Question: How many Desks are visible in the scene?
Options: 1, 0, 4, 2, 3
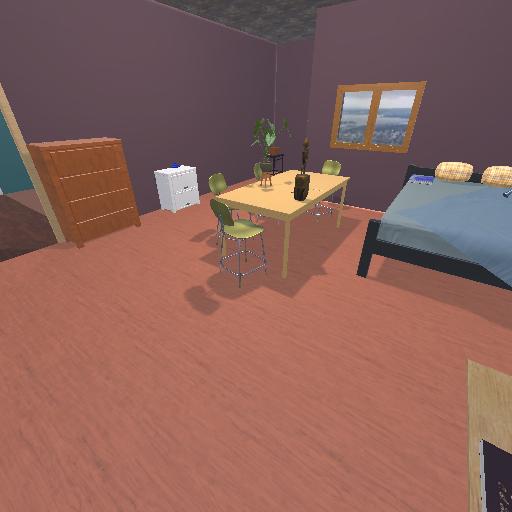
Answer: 1